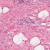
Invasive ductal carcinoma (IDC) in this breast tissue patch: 0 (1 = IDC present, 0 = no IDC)